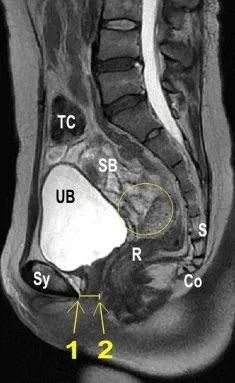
Changes in urethral thickness on T2-weighted sagittal view. Before treatment.
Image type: radiology (mri)